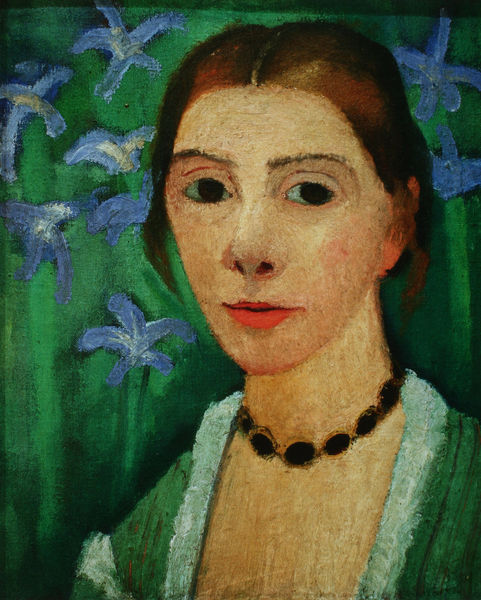
Titel: Selbstporträt vor grünem Hintergrund mit blauer Iris
Künstler: Paula Modersohn-Becker
Standort: Bremen
Institution: Kunsthalle
Schlagwörter: blau, dunkel, gemälde, kopf, schatten, weiß, gelb, grün, mädchen, ausschnitt, blume, blumen, braun, brust, frau, frisur, grau, haar, hell, hintergrund, kleid, kreide, licht, mund, nase, ohr, pastell, schmuck, schwarz, stirn, blick, blüten, dame, rot, expressionismus, jung, augen, gesicht, inkarnat, kragen, bildnis, hals, portrait, porträt, gewand, haare, halbfigur, augenbrauen, brustbild, kinn, lippen, mittelscheitel, ohren, potrait, rosa, scheitel, oval, backen, kette, wasserfarbe, ölgemälde, tapete, zopf, schmal, brauen, robe, dreiviertelansicht, lippenstift, dekolleté, halskette, gauguin, blütenblätter, blumenmuster, selbstbildnis, strin, ölmalerei, worpswede, veilchen, lilien, porträit, rote lippen, collier, modersohn, auschnitt, selbstbild, becker, paula, üten, blau#, blaue blumen, lömlömöl, mlömlö#, hübsche frau, brauen haare, fraulilien